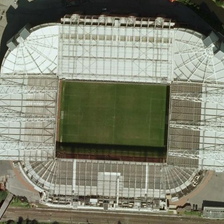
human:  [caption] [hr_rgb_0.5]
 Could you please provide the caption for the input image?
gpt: railways are near a large stadium .

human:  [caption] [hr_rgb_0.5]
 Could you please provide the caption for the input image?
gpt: railways are near a large stadium .

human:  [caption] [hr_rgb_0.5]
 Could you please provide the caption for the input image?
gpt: railways are near a large stadium .

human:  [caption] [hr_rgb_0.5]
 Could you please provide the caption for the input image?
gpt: railways are near a large stadium .

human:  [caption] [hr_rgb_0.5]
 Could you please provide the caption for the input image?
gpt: railways are near a large stadium .